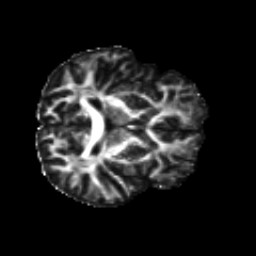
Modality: FA
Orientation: axial
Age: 64
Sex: female
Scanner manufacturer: siemens
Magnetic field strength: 3 T
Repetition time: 8.6 s
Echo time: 0.095 s